Question: Here is what I intend to do (for a fairly large number of variables and dataset):
'''
mygroupdf <- data.frame (varname = c("A", "B", "c1", "D2",
"E", "F", "g1"), group = c(1, 1, 1, 2,3,3,4))
> mygroupdf
varname group
1 A 1
2 B 1
3 c1 1
4 D2 2
5 E 3
6 F 3
7 g1 4
'''
This dataframe only consists of information for grouping of variables:
'''
group 1 = A, B, c1
group 2 = D2
group 3 = E, F
group 4 = g1
'''
Second dataset - contains actual data
'''
set.seed(1234)
dataf <- data.frame (yvar = rnorm (10, 10,3),
A = sample(c(1,0), 10, T), B = sample(c(1,0), 10, T),
c1 = sample (c(1,0), 10, T), D2 = sample (c(1,0), 10, T),
E= sample (c(1,0), 10, T),F = sample (c(1,0), T),
g1 = sample (c(1,0), 10, T))
# manual workout:
xtemp <- dataf$A* dataf$B * dataf$c1 # all from group 1
# I error in previous version it is * not +
# (is product of all members of a group i.e.
xtemp <- dataf$D2 (- group 2)
xtemp <- dataf$E * dataf$F (- group 3)
xtemp <- dataf$G (- group 4)
'''
Then correlation of the product with Yvar:
'''
x <- cor(dataf$yvar, xtemp)
'''
I want to wrap it to a function so that I can apply it to the 1000 groups of variables in my dataset.
'''
corrfun <- function (x, V1, V2, V3) {
xtemp <- V1 * V2 + V3
x <- cor(dataf$yvar, xtemp)
return (x)
}
'''
As different groups have different variables, I am not sure how can I build such a function and apply to whole dataset. Help please !
Edits: process:

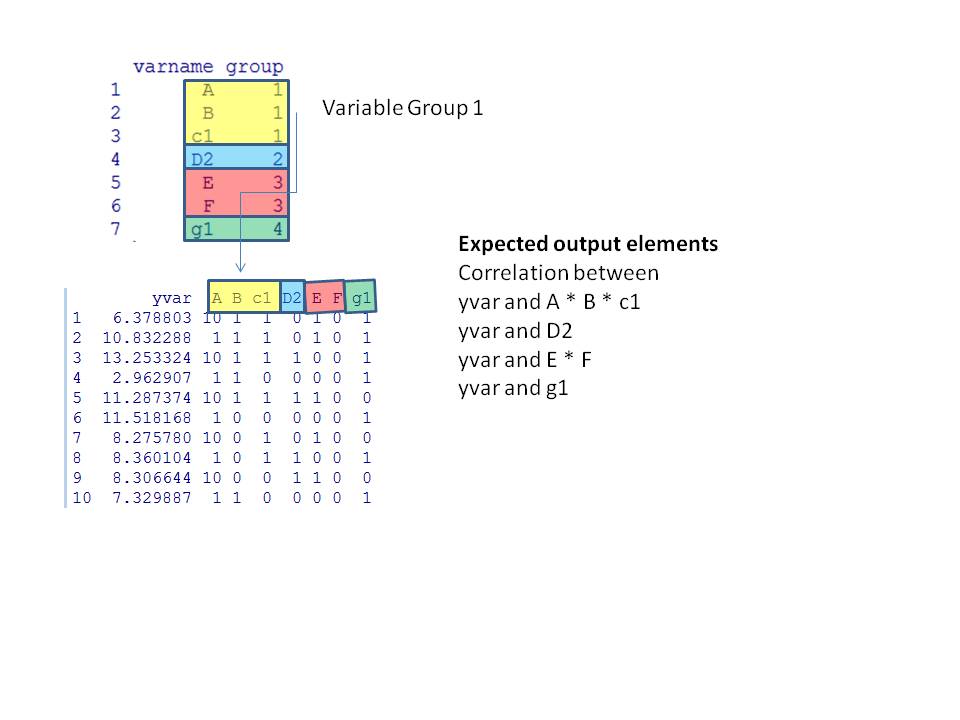
Answer: I'll wager a guess...
'''
corrfun <- function (group.no, x=dataf, x.lookup=mygroupdf) {
xtemp <- apply(x[x.lookup$varname[x.lookup$group == group.no]], 1, prod)
out <- cor(x$yvar, xtemp)
return (out)
}
> corrfun(1)
[1] 0.35593
> corrfun(2)
[1] <PHONE>
>
'''